Aerial crown-view tile of a tropical tree (Barro Colorado Island, Panama), acquired 20250414:
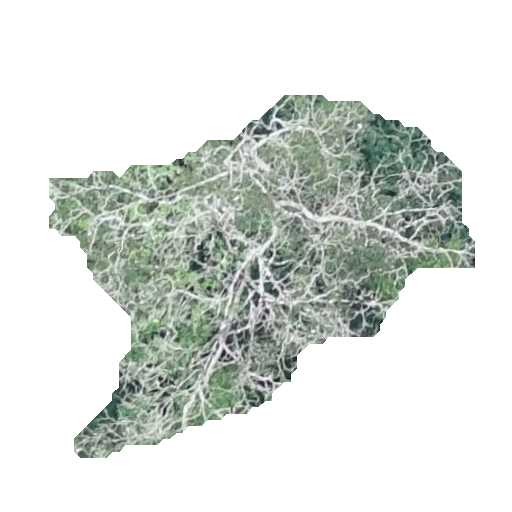
Species: Tabebuia rosea
GBIF accepted scientific name: Tabebuia rosea
Crown area: 129.44 m²